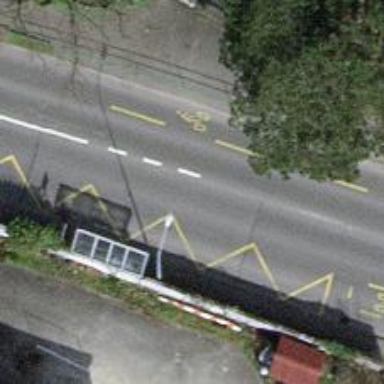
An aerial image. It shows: Bus stop equipped with public transport stop position.